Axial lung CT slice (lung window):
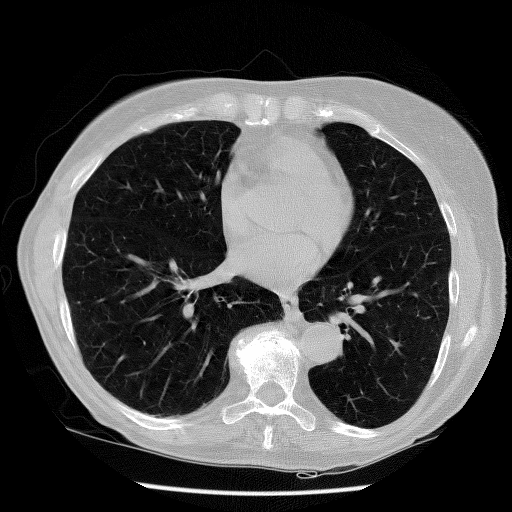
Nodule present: no